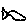
Label: fish